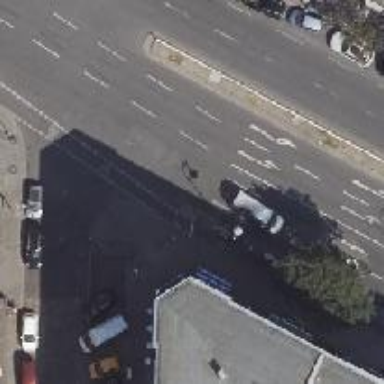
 classified as secondary road. It is dual carriageway."